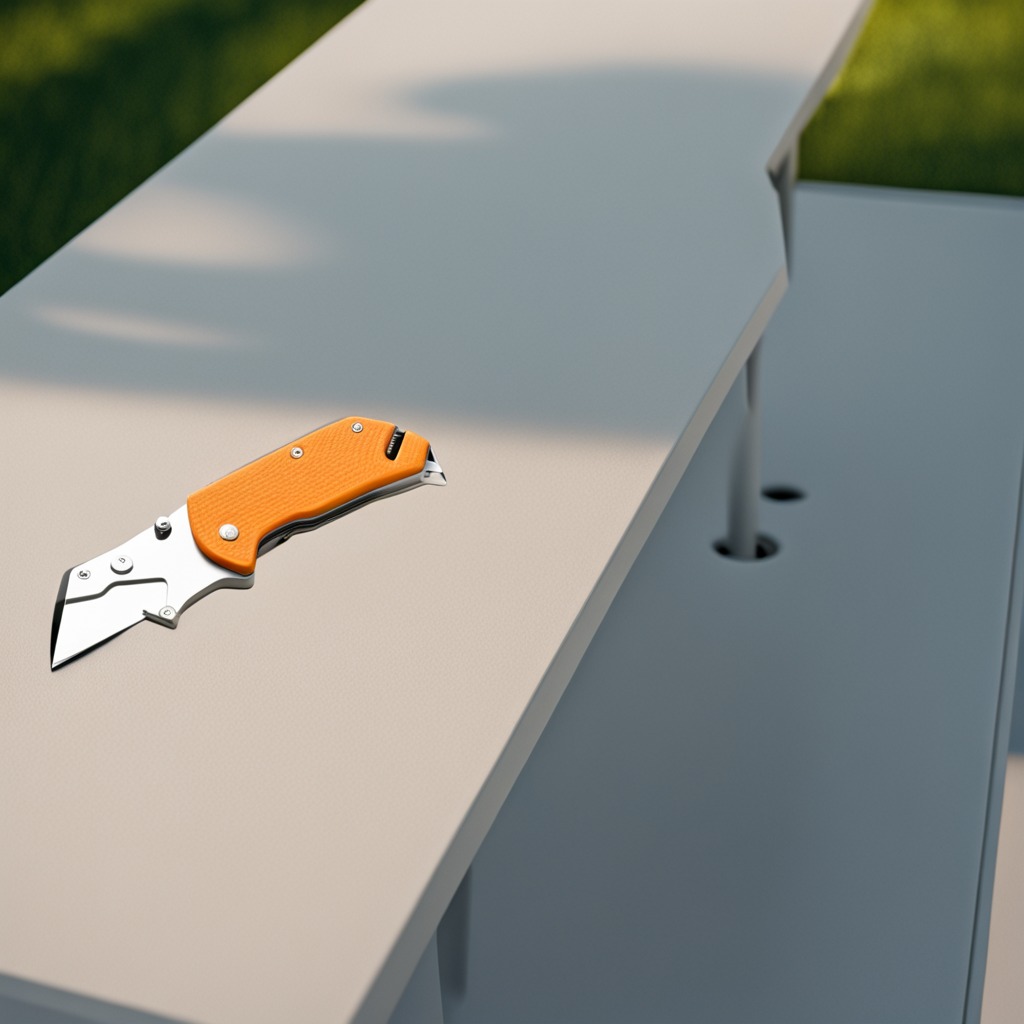
A utility knife is lying on the textured surface of a clean utility table in a temporary outdoor tool station.